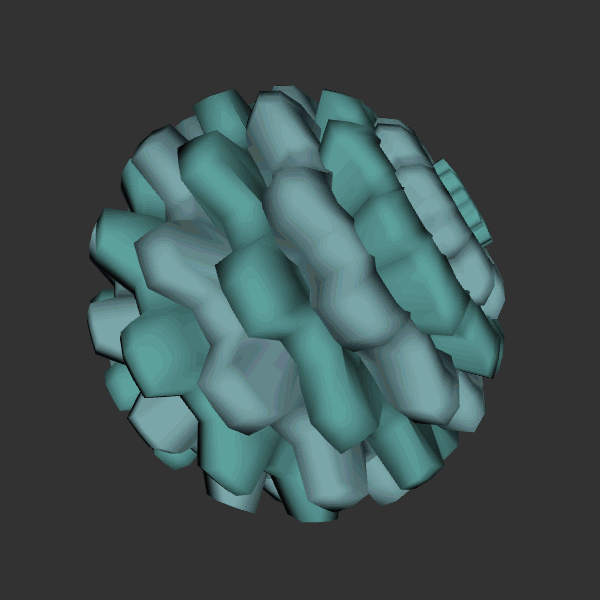
Background: dark